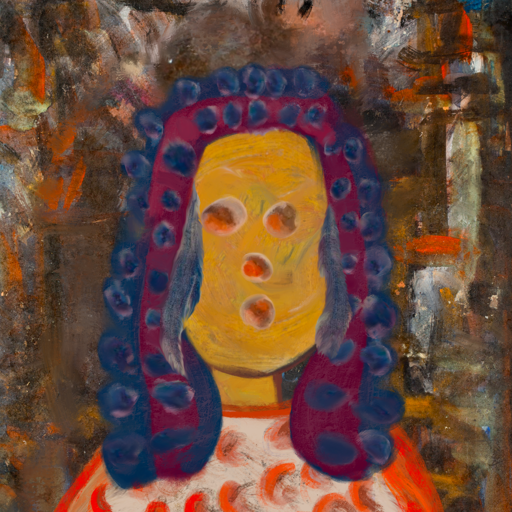
Background: GypsyQueen, Head And Neck Front: After_Raid, Face Front: Rupkatha, Bust: Rupkatha, Hair Front: Hill_Girl, Head Accessory: Blank, Second Necklace: Blank, Necklace: Blank, Baby: Blank